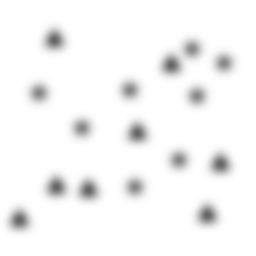
Squares: 0
Triangles: 8
Stars: 8
Total shapes: 16